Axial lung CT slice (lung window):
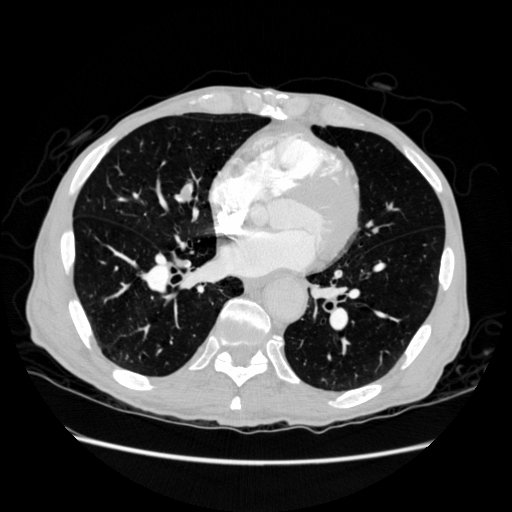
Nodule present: no